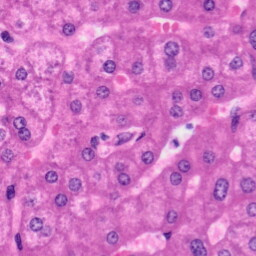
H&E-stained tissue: Liver